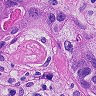
Metastatic tissue present: yes